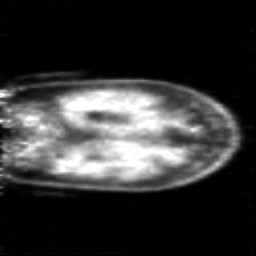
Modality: PET
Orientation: coronal
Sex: female
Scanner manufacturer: siemens